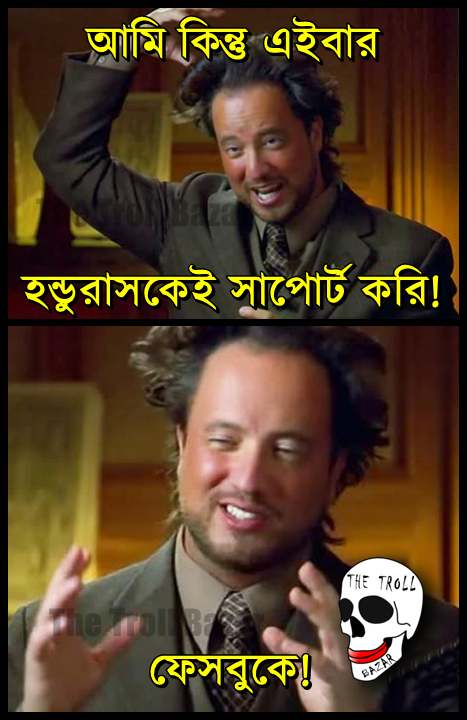
Caption: আমি কিন্ত এইবার হন্ডুরাসকেই সাপোর্ট করি! ফেসবুকে!
Label: non-hate